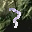
Label: 3